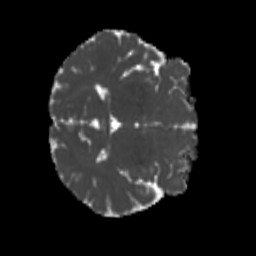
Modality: MD
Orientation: axial
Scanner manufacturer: siemens
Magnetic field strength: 3 T
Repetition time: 4 s
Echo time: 0.0594 s